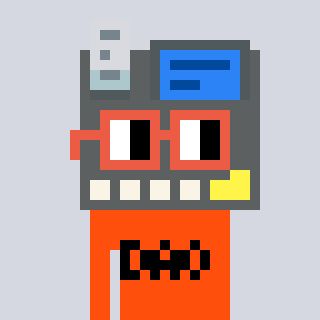
a pixel art character with square orange glasses, a cash register-shaped head and a orange-colored body on a cool background